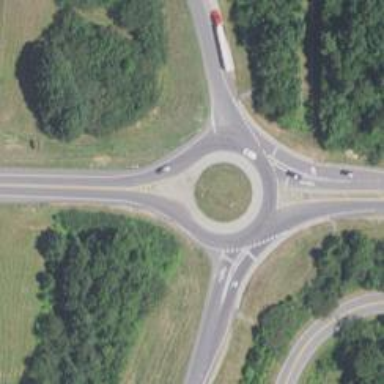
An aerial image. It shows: Teardrop roundabout on secondary road.